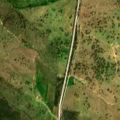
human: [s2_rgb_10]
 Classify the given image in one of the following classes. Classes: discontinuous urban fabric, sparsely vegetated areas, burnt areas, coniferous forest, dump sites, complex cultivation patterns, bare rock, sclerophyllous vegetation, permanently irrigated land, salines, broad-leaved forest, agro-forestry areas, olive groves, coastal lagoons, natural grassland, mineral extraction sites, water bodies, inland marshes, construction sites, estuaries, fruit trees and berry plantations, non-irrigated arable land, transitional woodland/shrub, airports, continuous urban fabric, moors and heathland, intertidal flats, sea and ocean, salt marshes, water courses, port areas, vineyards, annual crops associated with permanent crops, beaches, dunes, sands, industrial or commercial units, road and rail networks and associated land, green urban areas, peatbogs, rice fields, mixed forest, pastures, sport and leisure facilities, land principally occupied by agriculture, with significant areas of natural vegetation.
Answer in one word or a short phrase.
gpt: pastures, agro-forestry areas, broad-leaved forest, transitional woodland/shrub